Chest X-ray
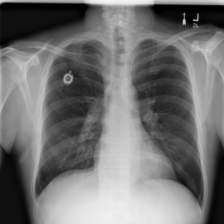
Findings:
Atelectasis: negative
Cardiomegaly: negative
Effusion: negative
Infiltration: negative
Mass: negative
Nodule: negative
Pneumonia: negative
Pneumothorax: negative
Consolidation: negative
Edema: negative
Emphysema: negative
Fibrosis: negative
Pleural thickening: negative
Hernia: negative